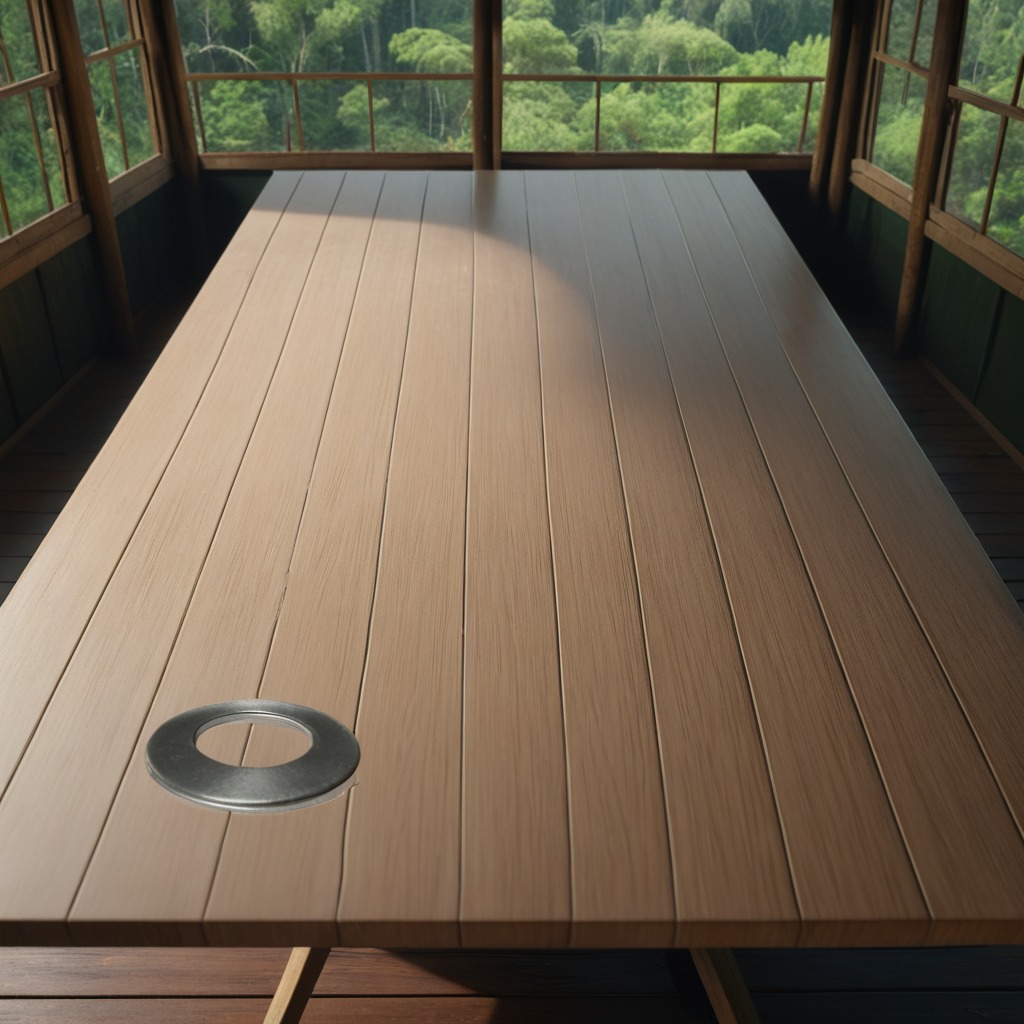
A flat metal washer is lying on a wooden table in a jungle field workshop tent.